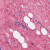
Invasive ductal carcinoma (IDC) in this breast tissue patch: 0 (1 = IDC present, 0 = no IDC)